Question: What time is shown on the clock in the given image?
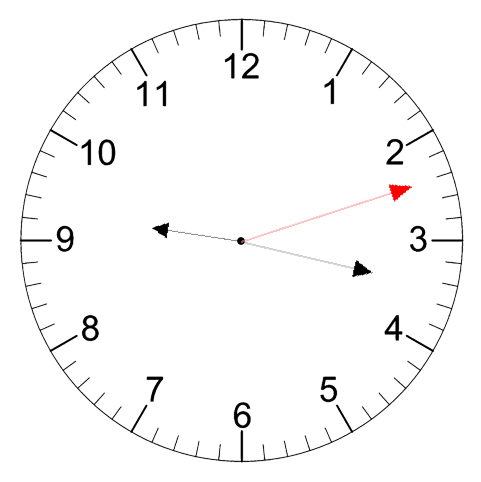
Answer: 09:17:12